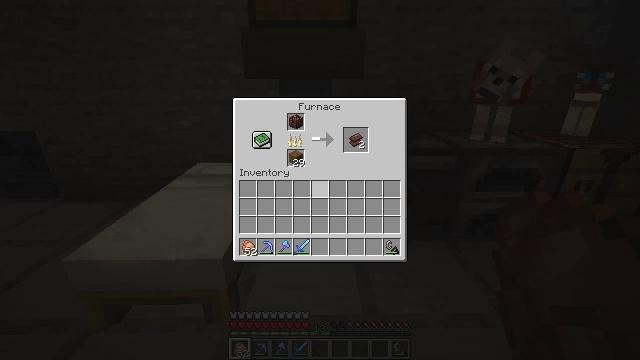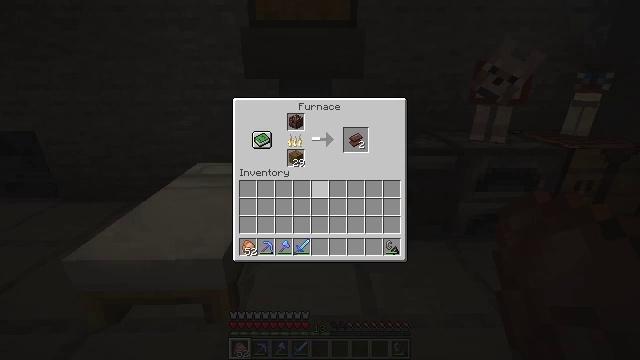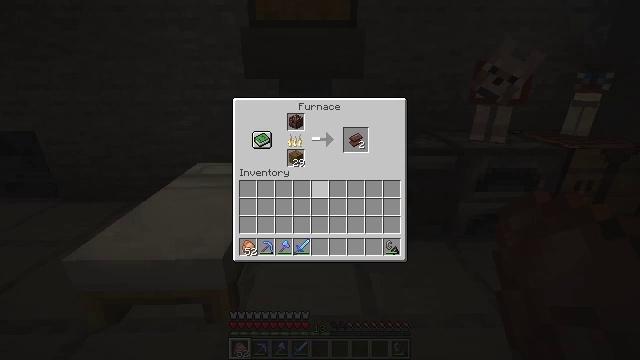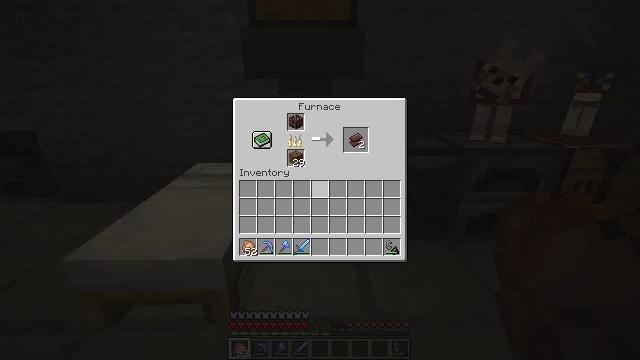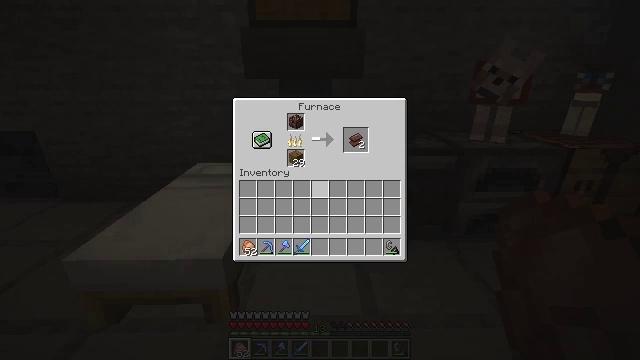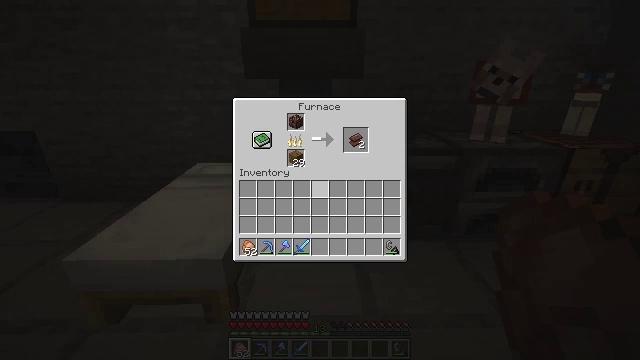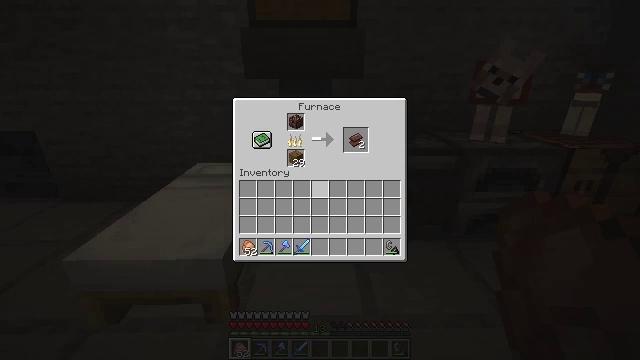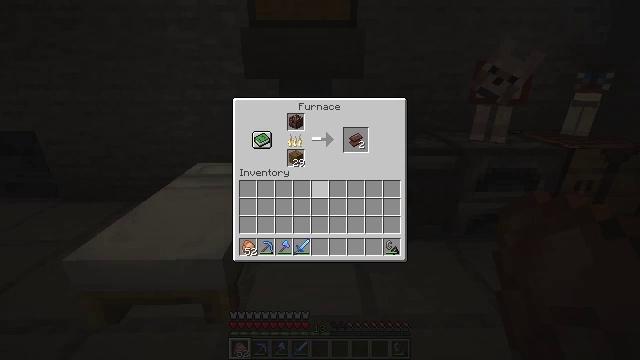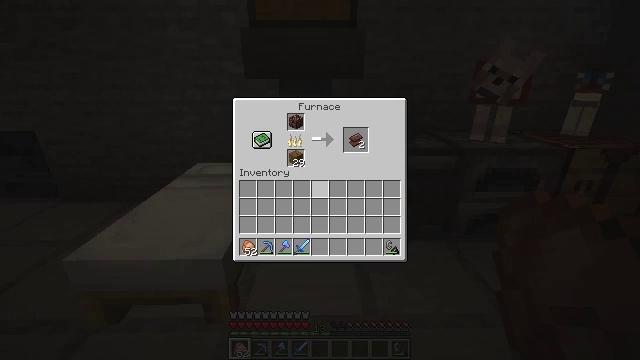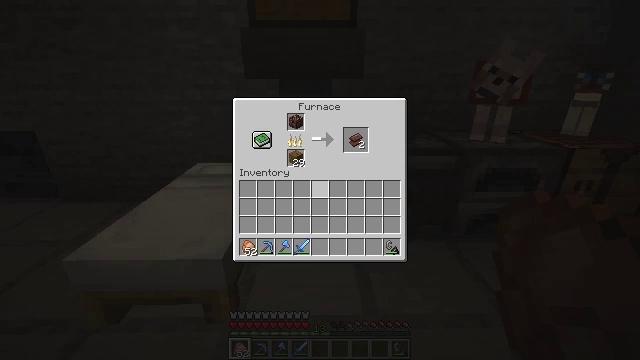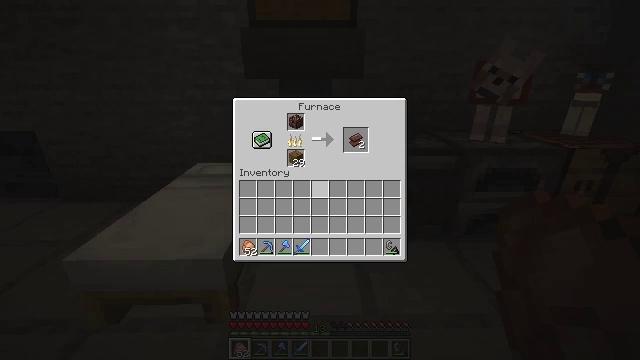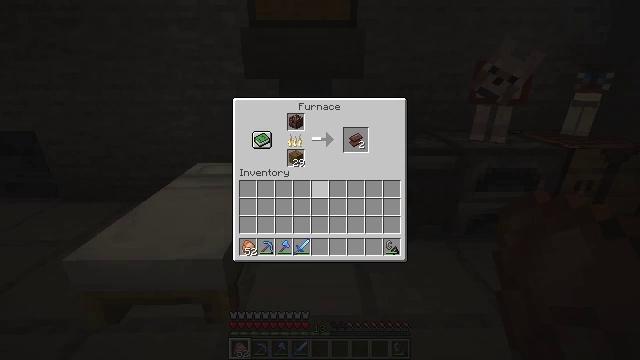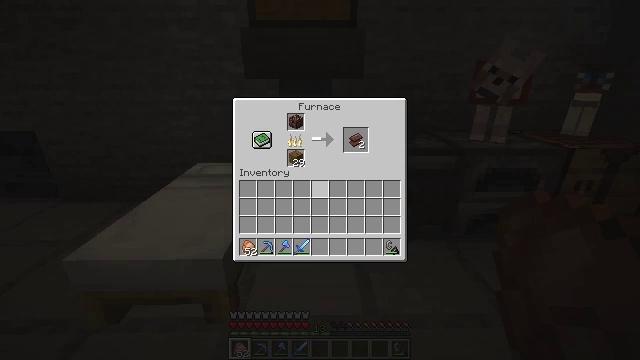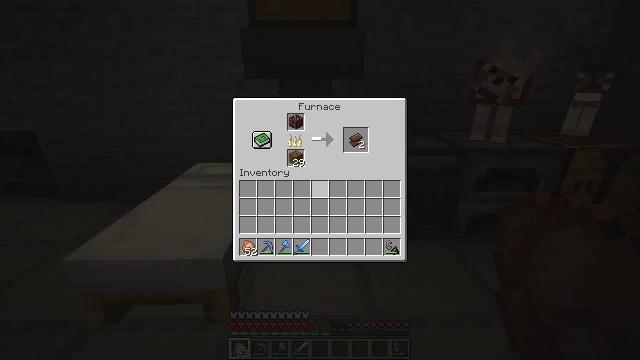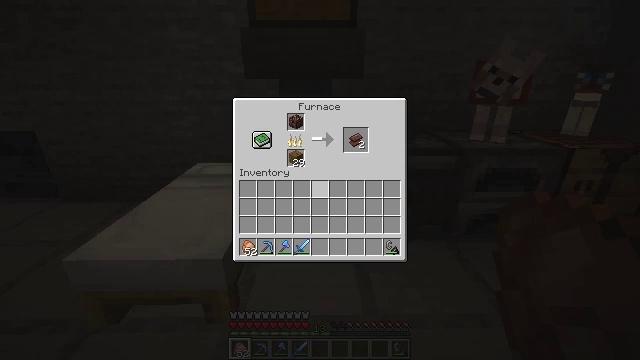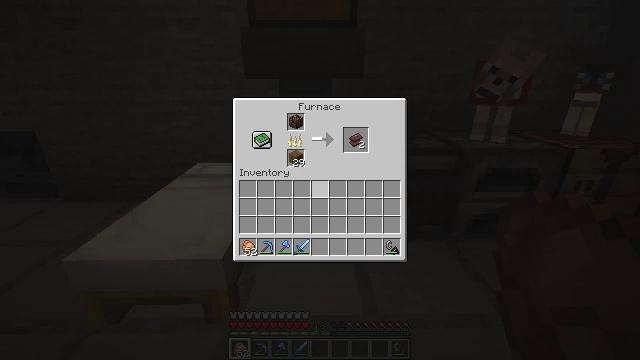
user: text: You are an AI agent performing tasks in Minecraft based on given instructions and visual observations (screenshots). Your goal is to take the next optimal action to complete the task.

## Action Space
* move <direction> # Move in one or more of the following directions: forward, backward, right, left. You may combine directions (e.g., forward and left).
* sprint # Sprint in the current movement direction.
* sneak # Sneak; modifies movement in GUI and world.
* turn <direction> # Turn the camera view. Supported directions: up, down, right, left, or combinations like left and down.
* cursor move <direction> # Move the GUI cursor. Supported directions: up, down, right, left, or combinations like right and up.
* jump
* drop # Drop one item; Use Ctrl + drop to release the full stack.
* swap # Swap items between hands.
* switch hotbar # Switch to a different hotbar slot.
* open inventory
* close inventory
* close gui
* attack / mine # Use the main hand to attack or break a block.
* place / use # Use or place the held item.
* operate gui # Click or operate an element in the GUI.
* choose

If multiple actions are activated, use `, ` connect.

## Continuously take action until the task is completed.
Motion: motion action
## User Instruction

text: Produce netherite scrap by smelting ancient debris.
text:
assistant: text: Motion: no_op
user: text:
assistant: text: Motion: no_op
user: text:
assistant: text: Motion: no_op
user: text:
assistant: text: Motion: no_op
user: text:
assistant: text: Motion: no_op
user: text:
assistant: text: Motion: no_op
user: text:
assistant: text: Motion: no_op
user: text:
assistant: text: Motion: no_op
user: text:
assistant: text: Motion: no_op
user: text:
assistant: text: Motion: no_op
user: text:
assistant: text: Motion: no_op
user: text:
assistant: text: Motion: no_op
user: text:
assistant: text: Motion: no_op
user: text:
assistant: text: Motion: no_op
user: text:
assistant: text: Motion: no_op
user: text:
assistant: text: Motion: no_op
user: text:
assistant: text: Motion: no_op
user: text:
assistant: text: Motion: no_op
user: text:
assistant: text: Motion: no_op
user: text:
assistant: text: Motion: no_op
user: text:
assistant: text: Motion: no_op
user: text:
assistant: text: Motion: no_op
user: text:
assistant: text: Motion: no_op
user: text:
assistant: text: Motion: no_op
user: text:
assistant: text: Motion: no_op
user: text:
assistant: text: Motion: no_op
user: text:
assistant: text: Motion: no_op
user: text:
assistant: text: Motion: no_op
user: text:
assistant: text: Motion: no_op
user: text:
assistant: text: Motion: no_op